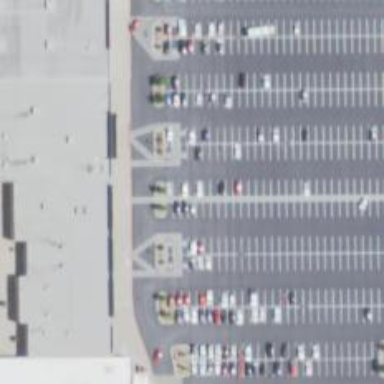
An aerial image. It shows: Parking space is available.